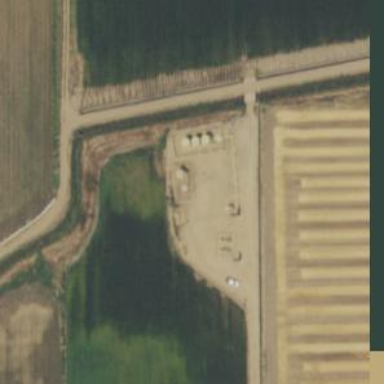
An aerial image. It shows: Storage tank with man-made structure.